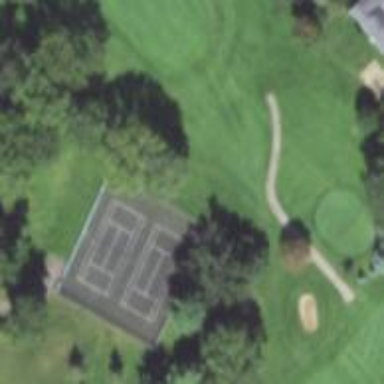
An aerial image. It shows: Tennis court in leisure pitch.